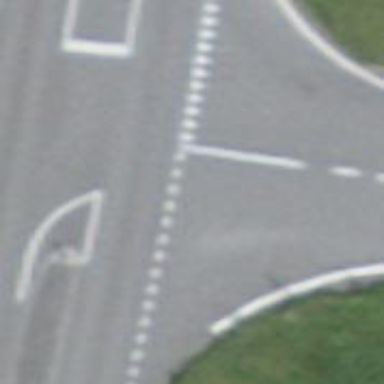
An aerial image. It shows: Road with "give way" sign.